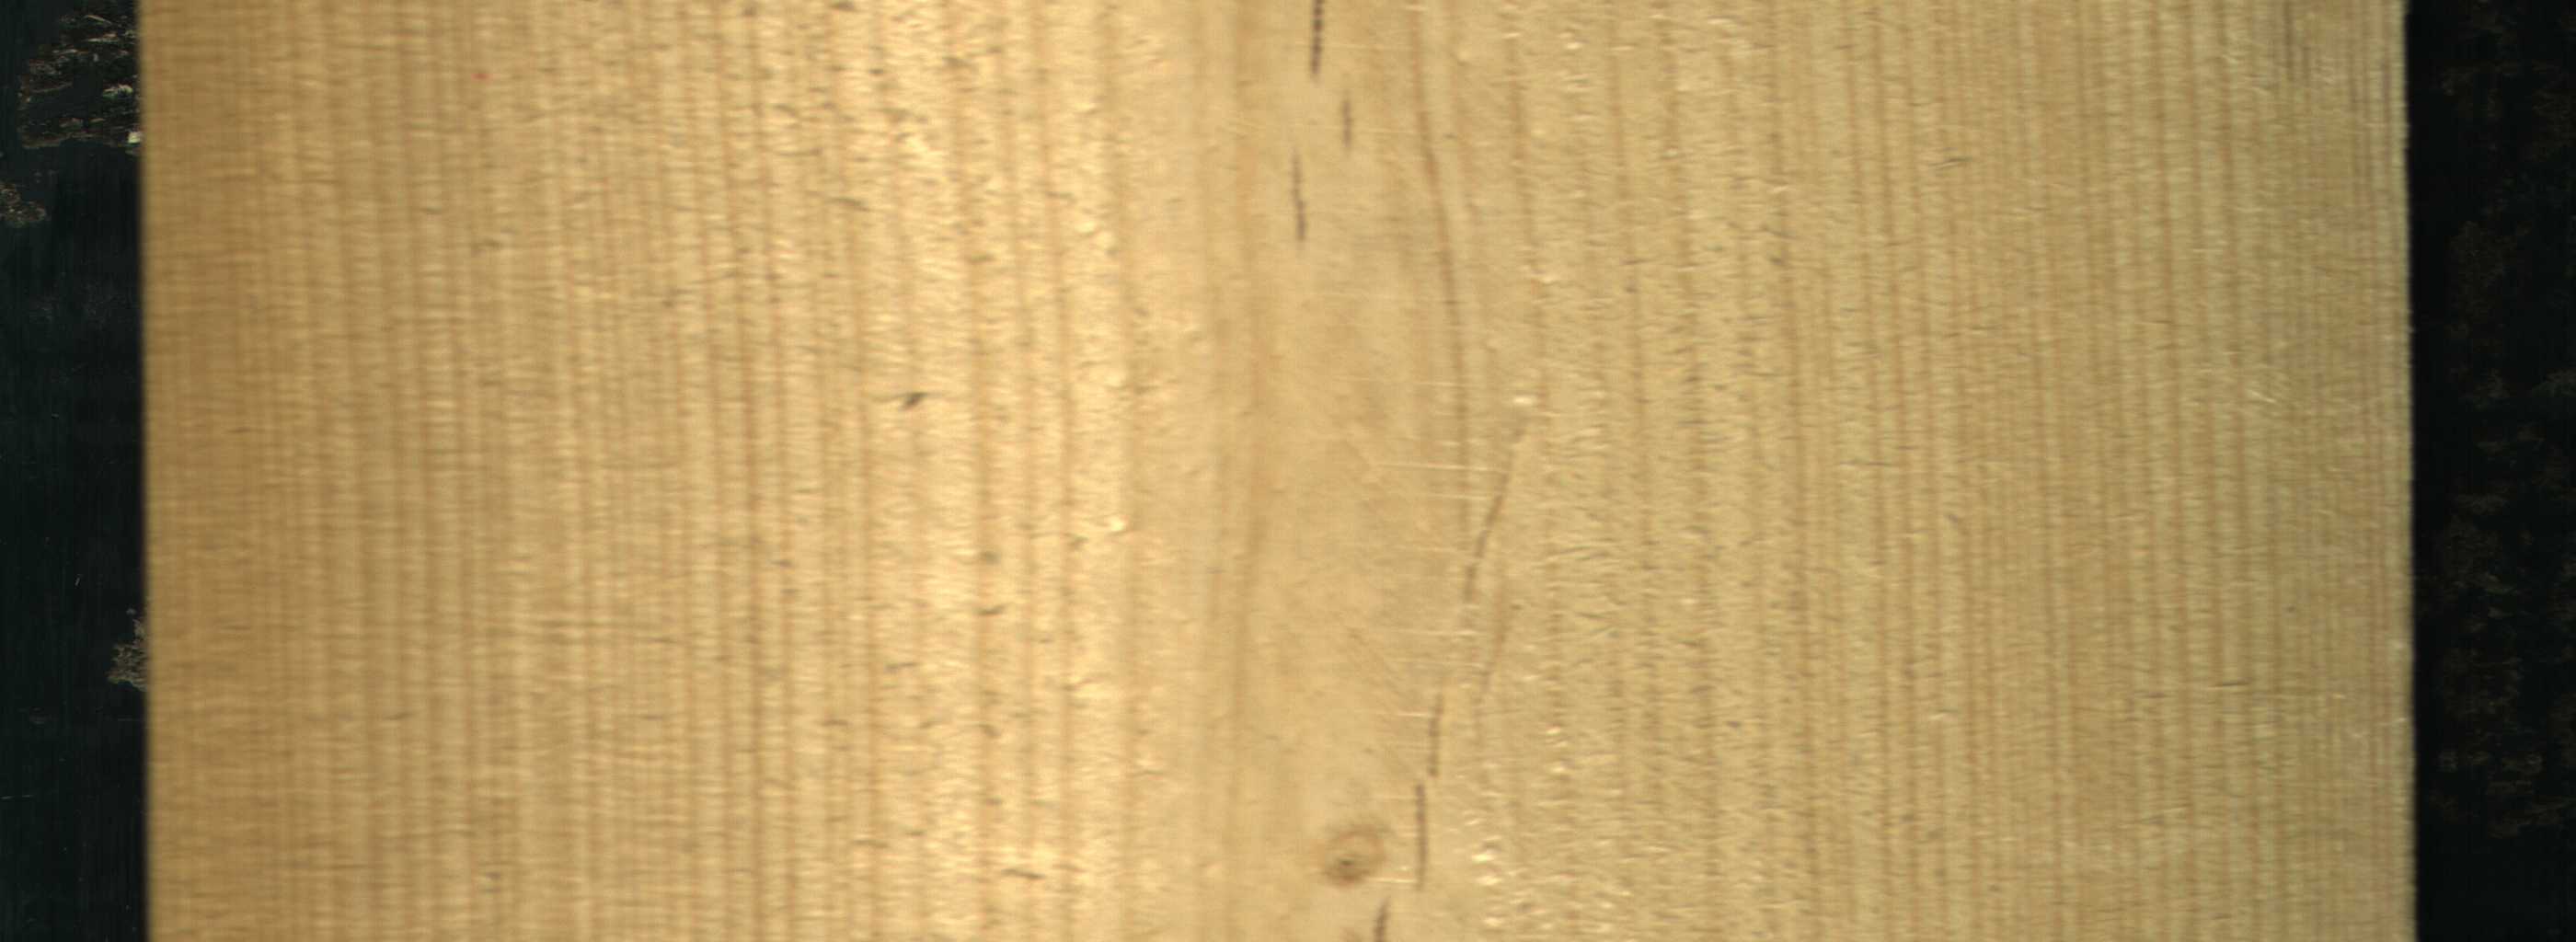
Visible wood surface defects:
Crack
Crack
Crack
Crack
Crack
Live_Knot